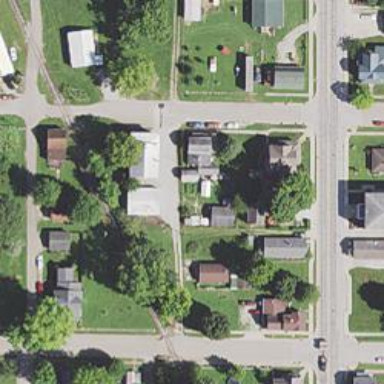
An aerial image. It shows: Alley classified as service road.